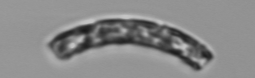
Label: Guinardia_striata